Interaction volume radius: 10 \u00c5
Interaction volume height: 30 \u00c5
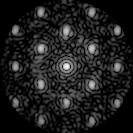
Disorder parameter: 0.3277